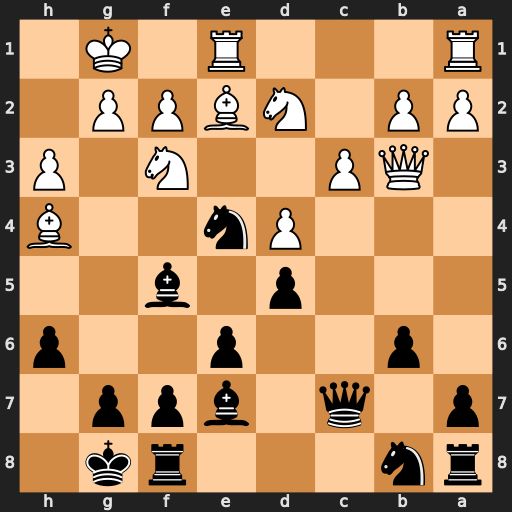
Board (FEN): rn3rk1/p1q1bpp1/1p2p2p/3p1b2/3Pn2B/1QP2N1P/PP1NBPP1/R3R1K1
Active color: b
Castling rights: -
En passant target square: -
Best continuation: Nxd2 Nxd2 Bxh4